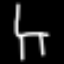
Label: chair